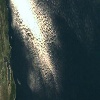
Label: water